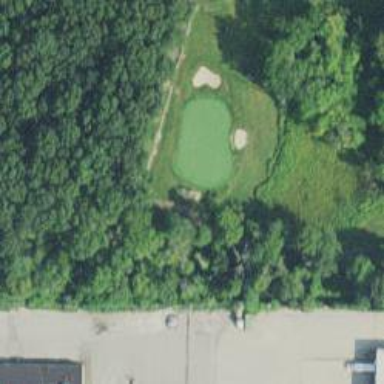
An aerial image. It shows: View of golf hole.